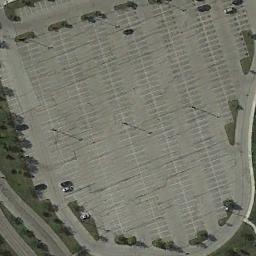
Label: parking_lot